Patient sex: M
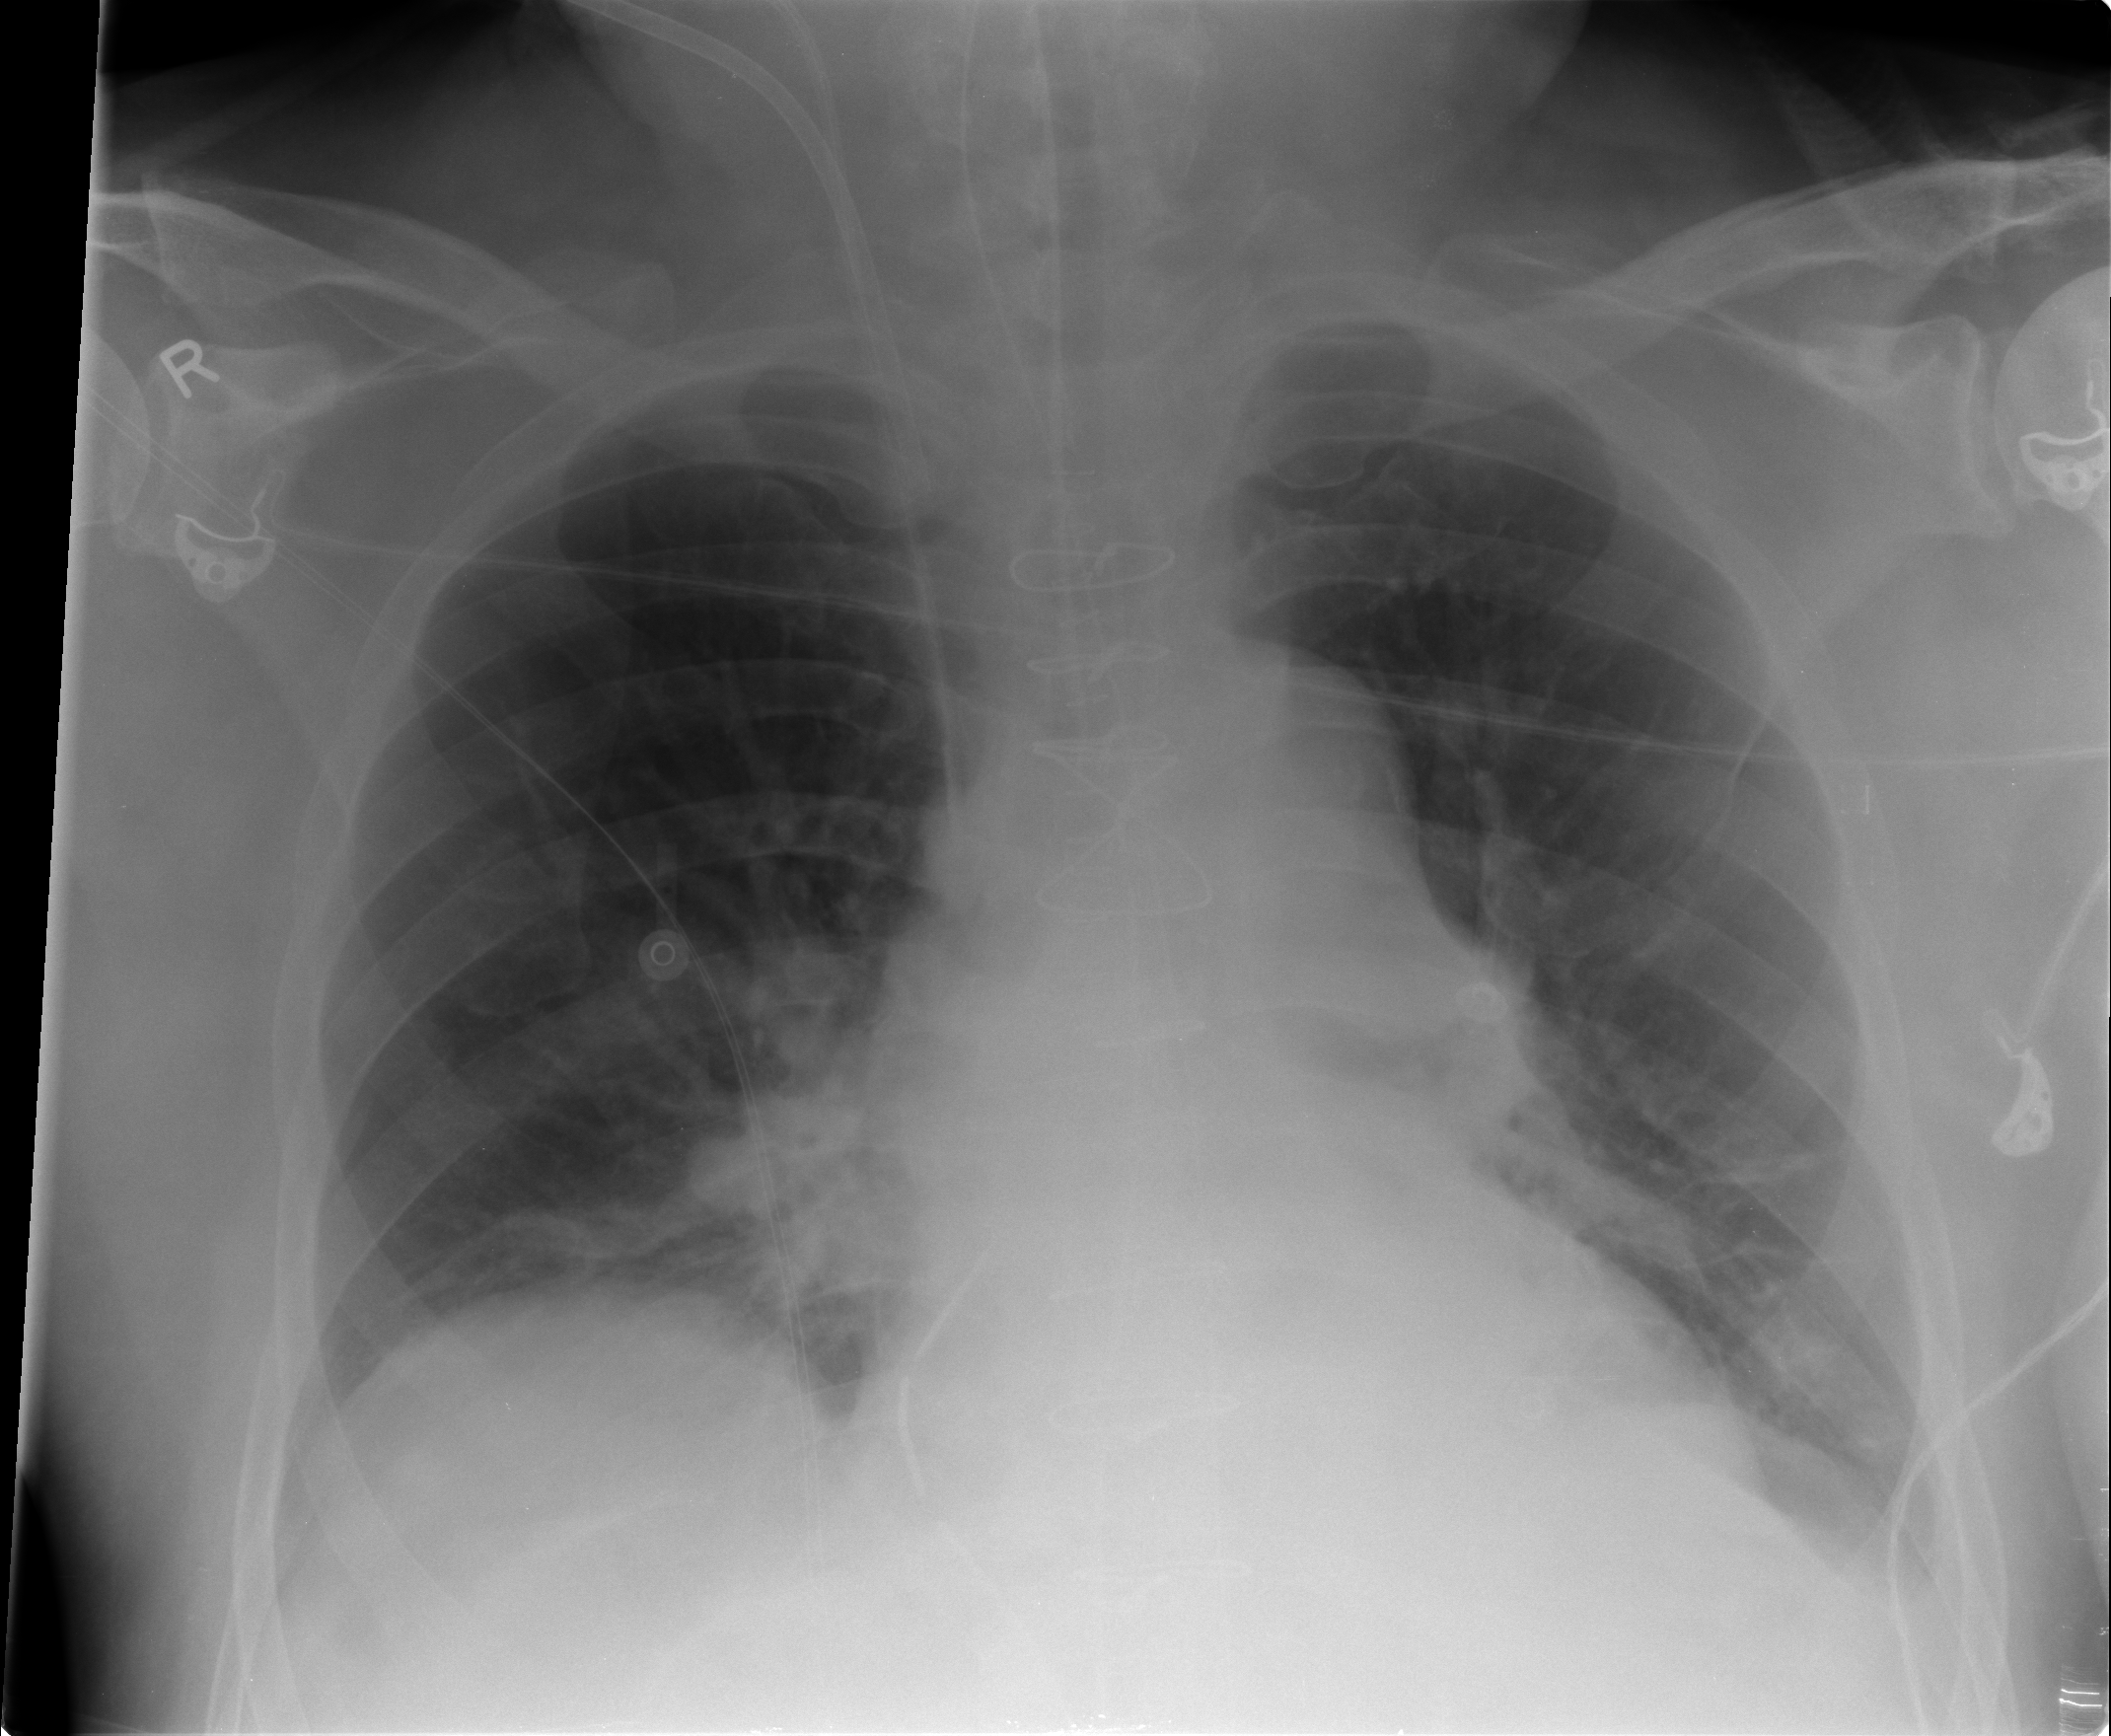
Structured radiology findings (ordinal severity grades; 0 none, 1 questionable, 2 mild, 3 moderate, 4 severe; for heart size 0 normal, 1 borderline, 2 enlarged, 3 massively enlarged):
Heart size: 0
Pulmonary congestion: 1
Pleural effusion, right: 0
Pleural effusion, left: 1
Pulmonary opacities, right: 0
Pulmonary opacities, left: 0
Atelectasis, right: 2
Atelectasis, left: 2